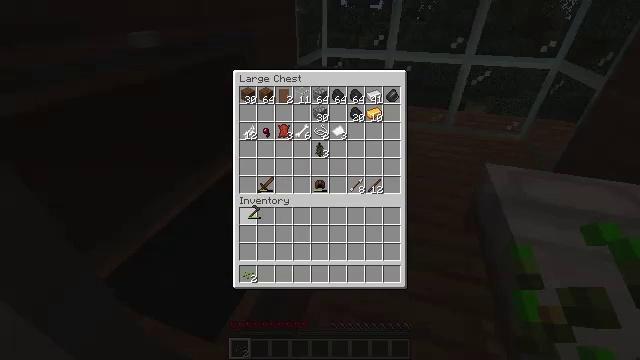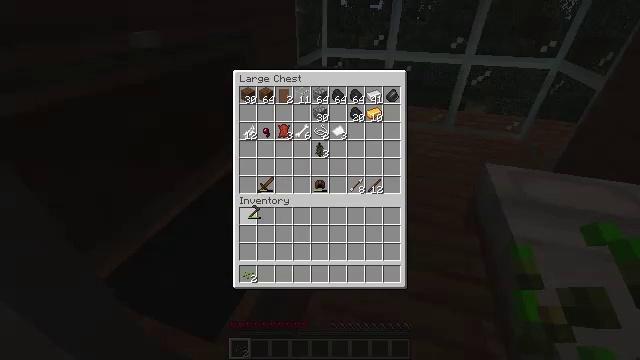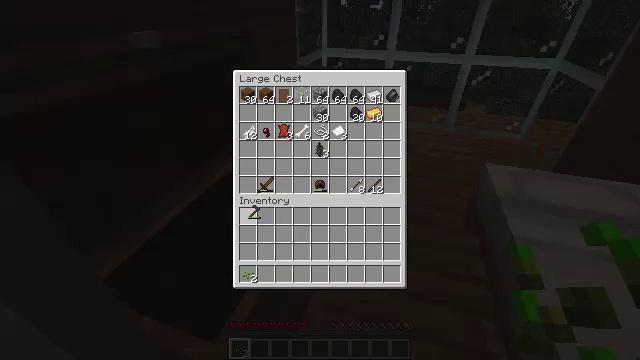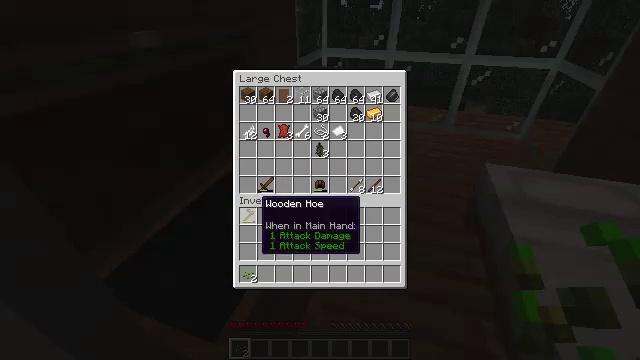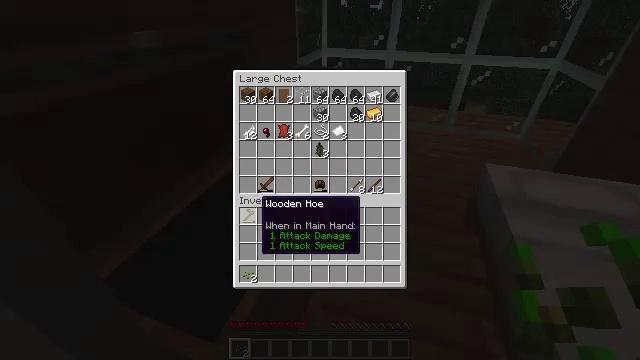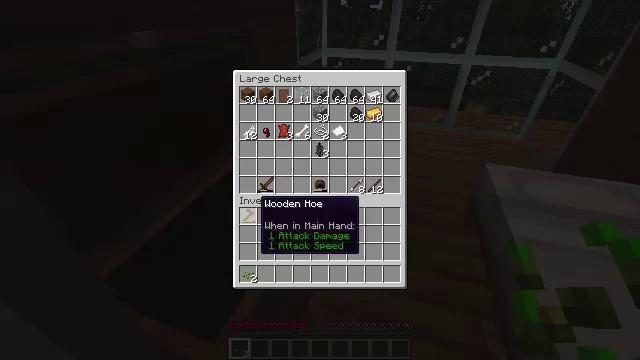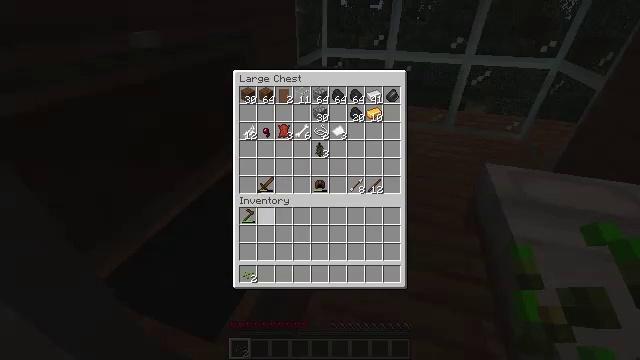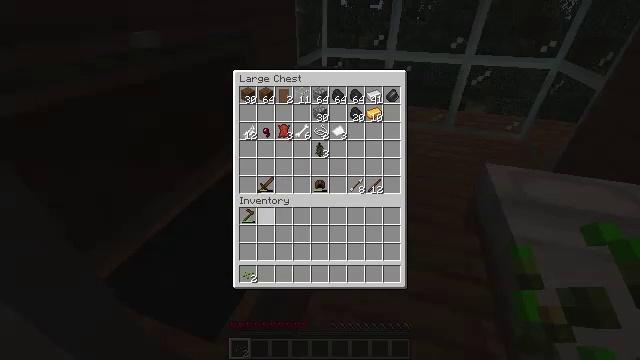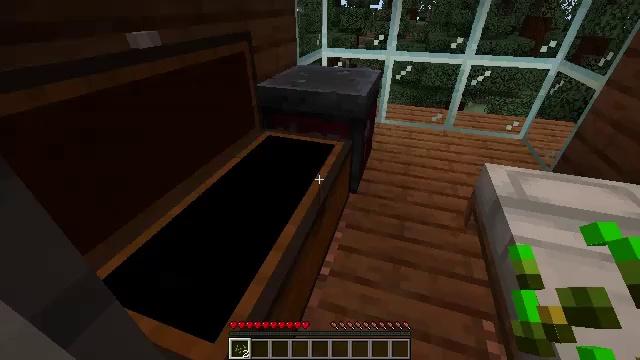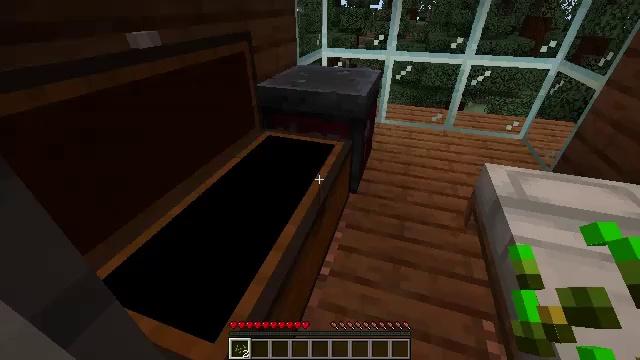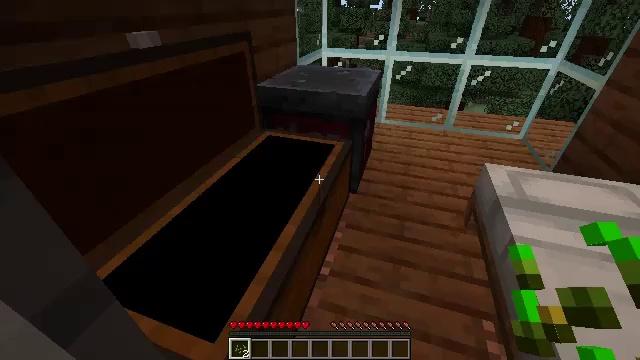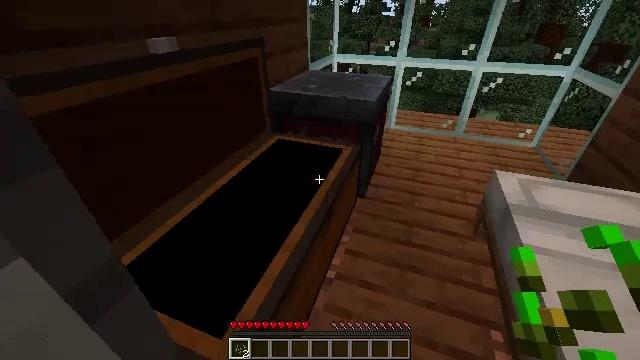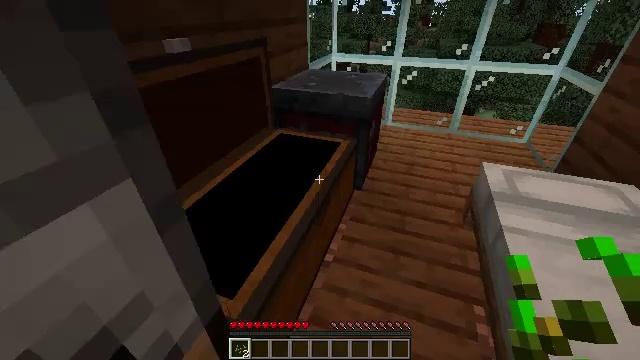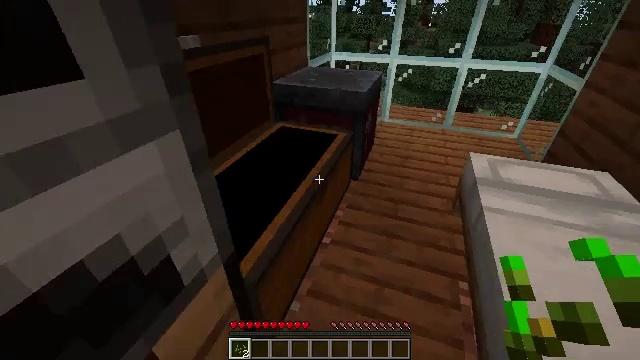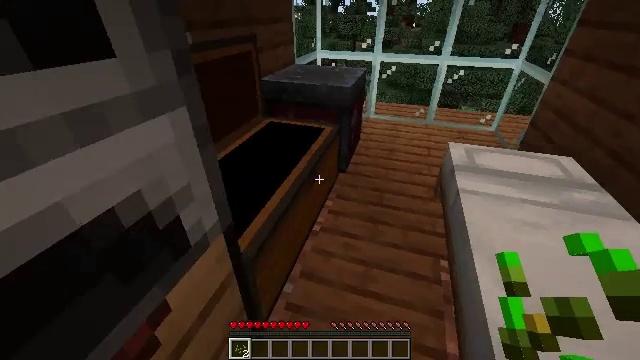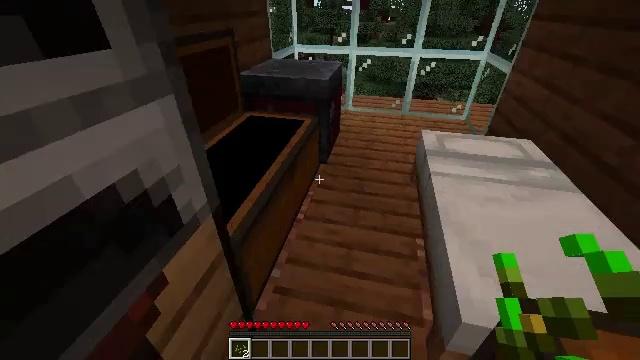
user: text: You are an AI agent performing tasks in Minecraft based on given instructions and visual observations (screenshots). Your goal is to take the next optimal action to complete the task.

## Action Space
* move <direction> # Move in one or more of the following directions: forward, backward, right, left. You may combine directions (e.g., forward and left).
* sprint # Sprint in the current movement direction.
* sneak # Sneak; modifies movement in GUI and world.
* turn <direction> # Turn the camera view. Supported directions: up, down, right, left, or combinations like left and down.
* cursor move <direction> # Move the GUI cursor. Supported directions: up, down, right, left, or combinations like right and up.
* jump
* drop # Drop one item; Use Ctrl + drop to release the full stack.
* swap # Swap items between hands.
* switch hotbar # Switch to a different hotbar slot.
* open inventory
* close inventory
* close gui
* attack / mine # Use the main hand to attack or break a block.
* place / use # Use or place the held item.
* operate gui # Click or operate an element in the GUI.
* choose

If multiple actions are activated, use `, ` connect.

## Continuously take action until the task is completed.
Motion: motion action
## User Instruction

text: Collect wheat crops.
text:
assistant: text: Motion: operate gui
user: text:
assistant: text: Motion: operate gui
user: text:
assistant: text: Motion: no_op
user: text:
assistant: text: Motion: no_op
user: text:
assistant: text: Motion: no_op
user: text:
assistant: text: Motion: cursor move right
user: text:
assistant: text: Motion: cursor move right
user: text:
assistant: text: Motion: no_op
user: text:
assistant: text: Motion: close gui
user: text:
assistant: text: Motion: open inventory
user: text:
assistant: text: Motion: move back, turn left and up
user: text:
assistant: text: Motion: move back
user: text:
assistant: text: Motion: move back
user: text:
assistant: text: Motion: move back, turn right
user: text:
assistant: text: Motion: move back, turn right
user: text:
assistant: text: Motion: move back, turn right
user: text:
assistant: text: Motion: move back, turn right
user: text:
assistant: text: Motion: move back, turn right and up
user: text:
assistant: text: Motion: move back and move left, turn right
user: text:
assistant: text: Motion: move back and move left, turn right and up
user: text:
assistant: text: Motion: move back, turn right and up
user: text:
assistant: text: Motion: move back, turn right
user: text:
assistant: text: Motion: turn right
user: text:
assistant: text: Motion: no_op
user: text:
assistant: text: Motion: no_op
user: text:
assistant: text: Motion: no_op
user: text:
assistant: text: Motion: no_op
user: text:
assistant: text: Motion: turn right and down
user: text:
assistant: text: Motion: turn right and down
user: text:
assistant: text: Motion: turn right and down